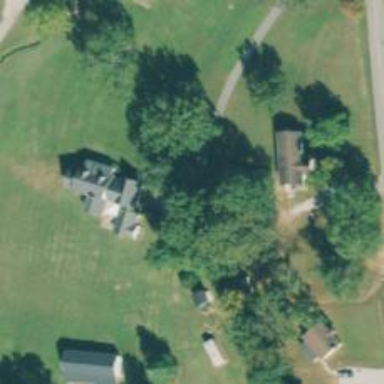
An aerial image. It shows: Driveway.